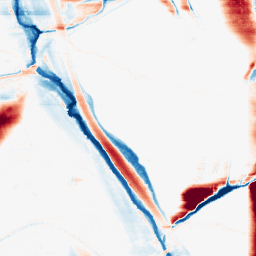
Category: morphological
Decomposition family: morphological_rect
Decomposition parameters: operation: average
width: 50
height: 5
Upsampling method: quintic
Upsampling parameters: scale: 2
Upsampling scale: 2